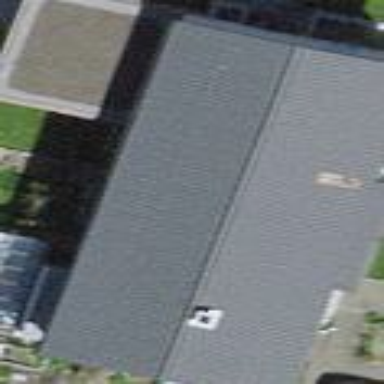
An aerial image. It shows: Building.